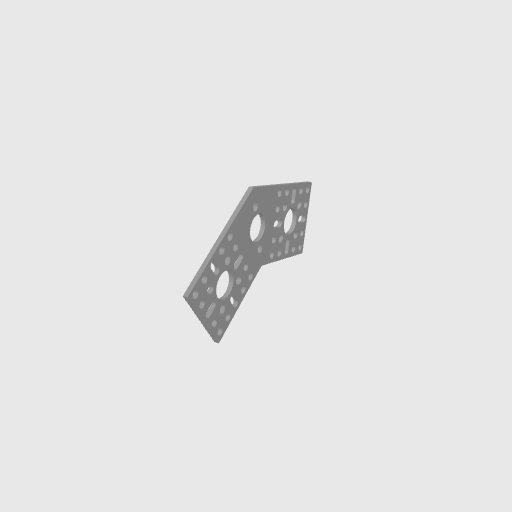
Part: FlatPatternBracket2-3